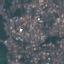
Land use / land cover: Residential